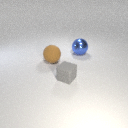
small gray rubber cube in front of large brown rubber sphere